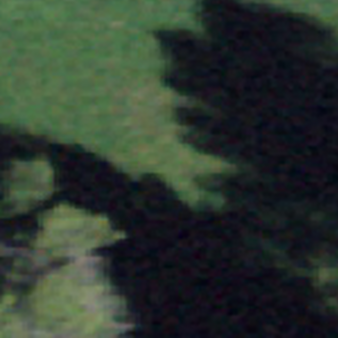
Label: other